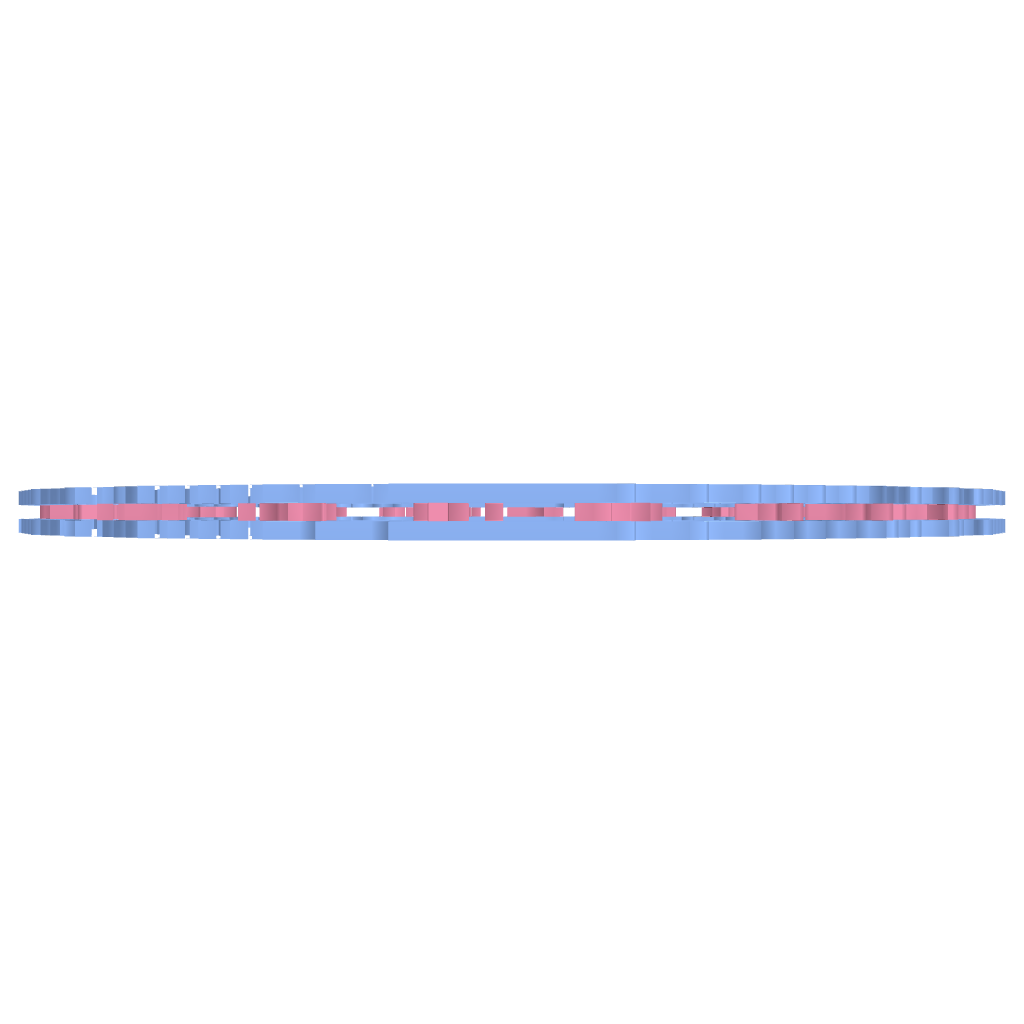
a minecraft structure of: The magic circle